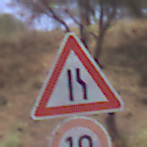
Verkehrszeichen: EinseitigVerengteFahrbahnRechts
Zusatzzeichen unten: Geschwindigkeit10
Umgebung: Outdoor, RoadRail
Tageszeit: Midday
Wetter: Clear
Licht: Natural
Jahreszeit: NotSpecified
Kontrast: HighContrast